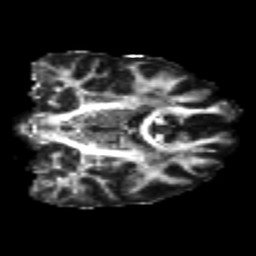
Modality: FA
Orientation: coronal
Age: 24
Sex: male
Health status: healthy
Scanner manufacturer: philips
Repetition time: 7.382 s
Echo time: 0.08599 s